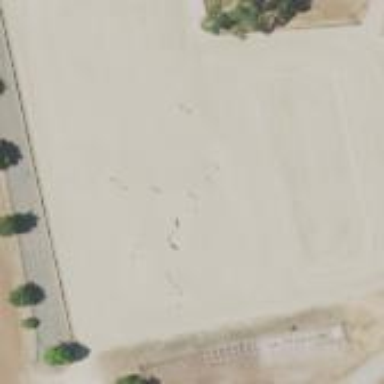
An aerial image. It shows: Equestrian pitch on the ground.